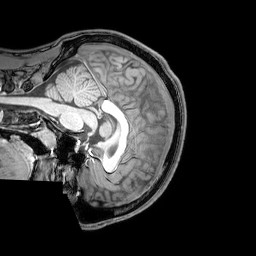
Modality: T1w
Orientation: sagittal
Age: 20
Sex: male
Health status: healthy
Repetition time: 0.081 s
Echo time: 0.037 s